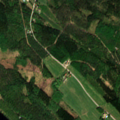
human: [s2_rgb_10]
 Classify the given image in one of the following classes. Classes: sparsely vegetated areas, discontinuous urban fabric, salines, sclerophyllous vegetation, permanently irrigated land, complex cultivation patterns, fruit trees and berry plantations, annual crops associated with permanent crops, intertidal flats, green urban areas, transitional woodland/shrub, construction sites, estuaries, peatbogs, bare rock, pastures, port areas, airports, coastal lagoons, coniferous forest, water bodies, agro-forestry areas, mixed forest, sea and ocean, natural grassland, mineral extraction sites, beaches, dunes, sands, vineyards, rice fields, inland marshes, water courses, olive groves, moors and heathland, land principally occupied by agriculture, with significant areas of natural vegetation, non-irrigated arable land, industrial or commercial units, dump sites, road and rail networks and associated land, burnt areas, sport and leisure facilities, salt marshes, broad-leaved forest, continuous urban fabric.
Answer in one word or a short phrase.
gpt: non-irrigated arable land, coniferous forest, mixed forest, water bodies